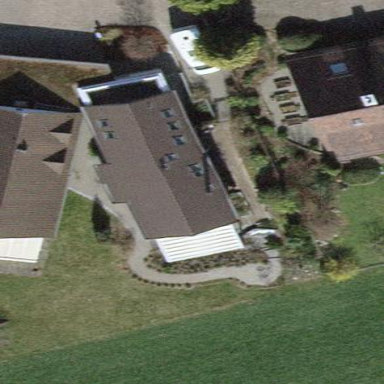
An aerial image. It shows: Building with gabled roof.